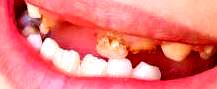
Condition: hypodontia